Interaction volume radius: 5 \u00c5
Interaction volume height: 10 \u00c5
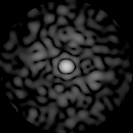
Disorder parameter: 0.8063